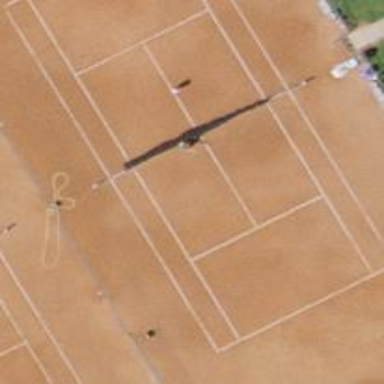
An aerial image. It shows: Tennis court on pitch designated for leisure land.